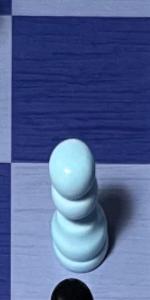
Label: Pawn_White